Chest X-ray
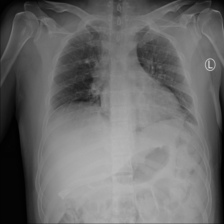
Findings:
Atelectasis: negative
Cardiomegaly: negative
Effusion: negative
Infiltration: negative
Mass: negative
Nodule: negative
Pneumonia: negative
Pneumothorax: negative
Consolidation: negative
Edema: negative
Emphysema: negative
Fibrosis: negative
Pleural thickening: negative
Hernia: negative